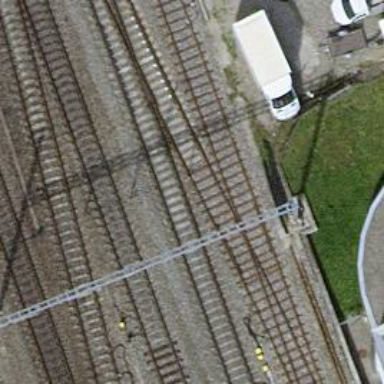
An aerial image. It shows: Single-track railway yard.